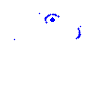
Particle: electron